Interaction volume radius: 10 \u00c5
Interaction volume height: 10 \u00c5
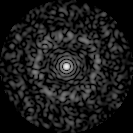
Disorder parameter: 0.8459